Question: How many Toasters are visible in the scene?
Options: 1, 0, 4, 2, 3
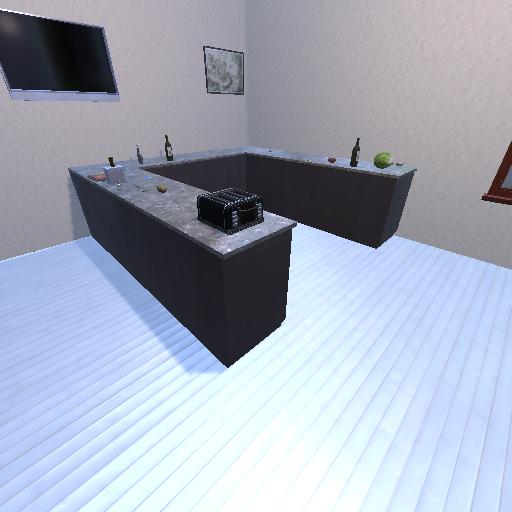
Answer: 1